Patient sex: M
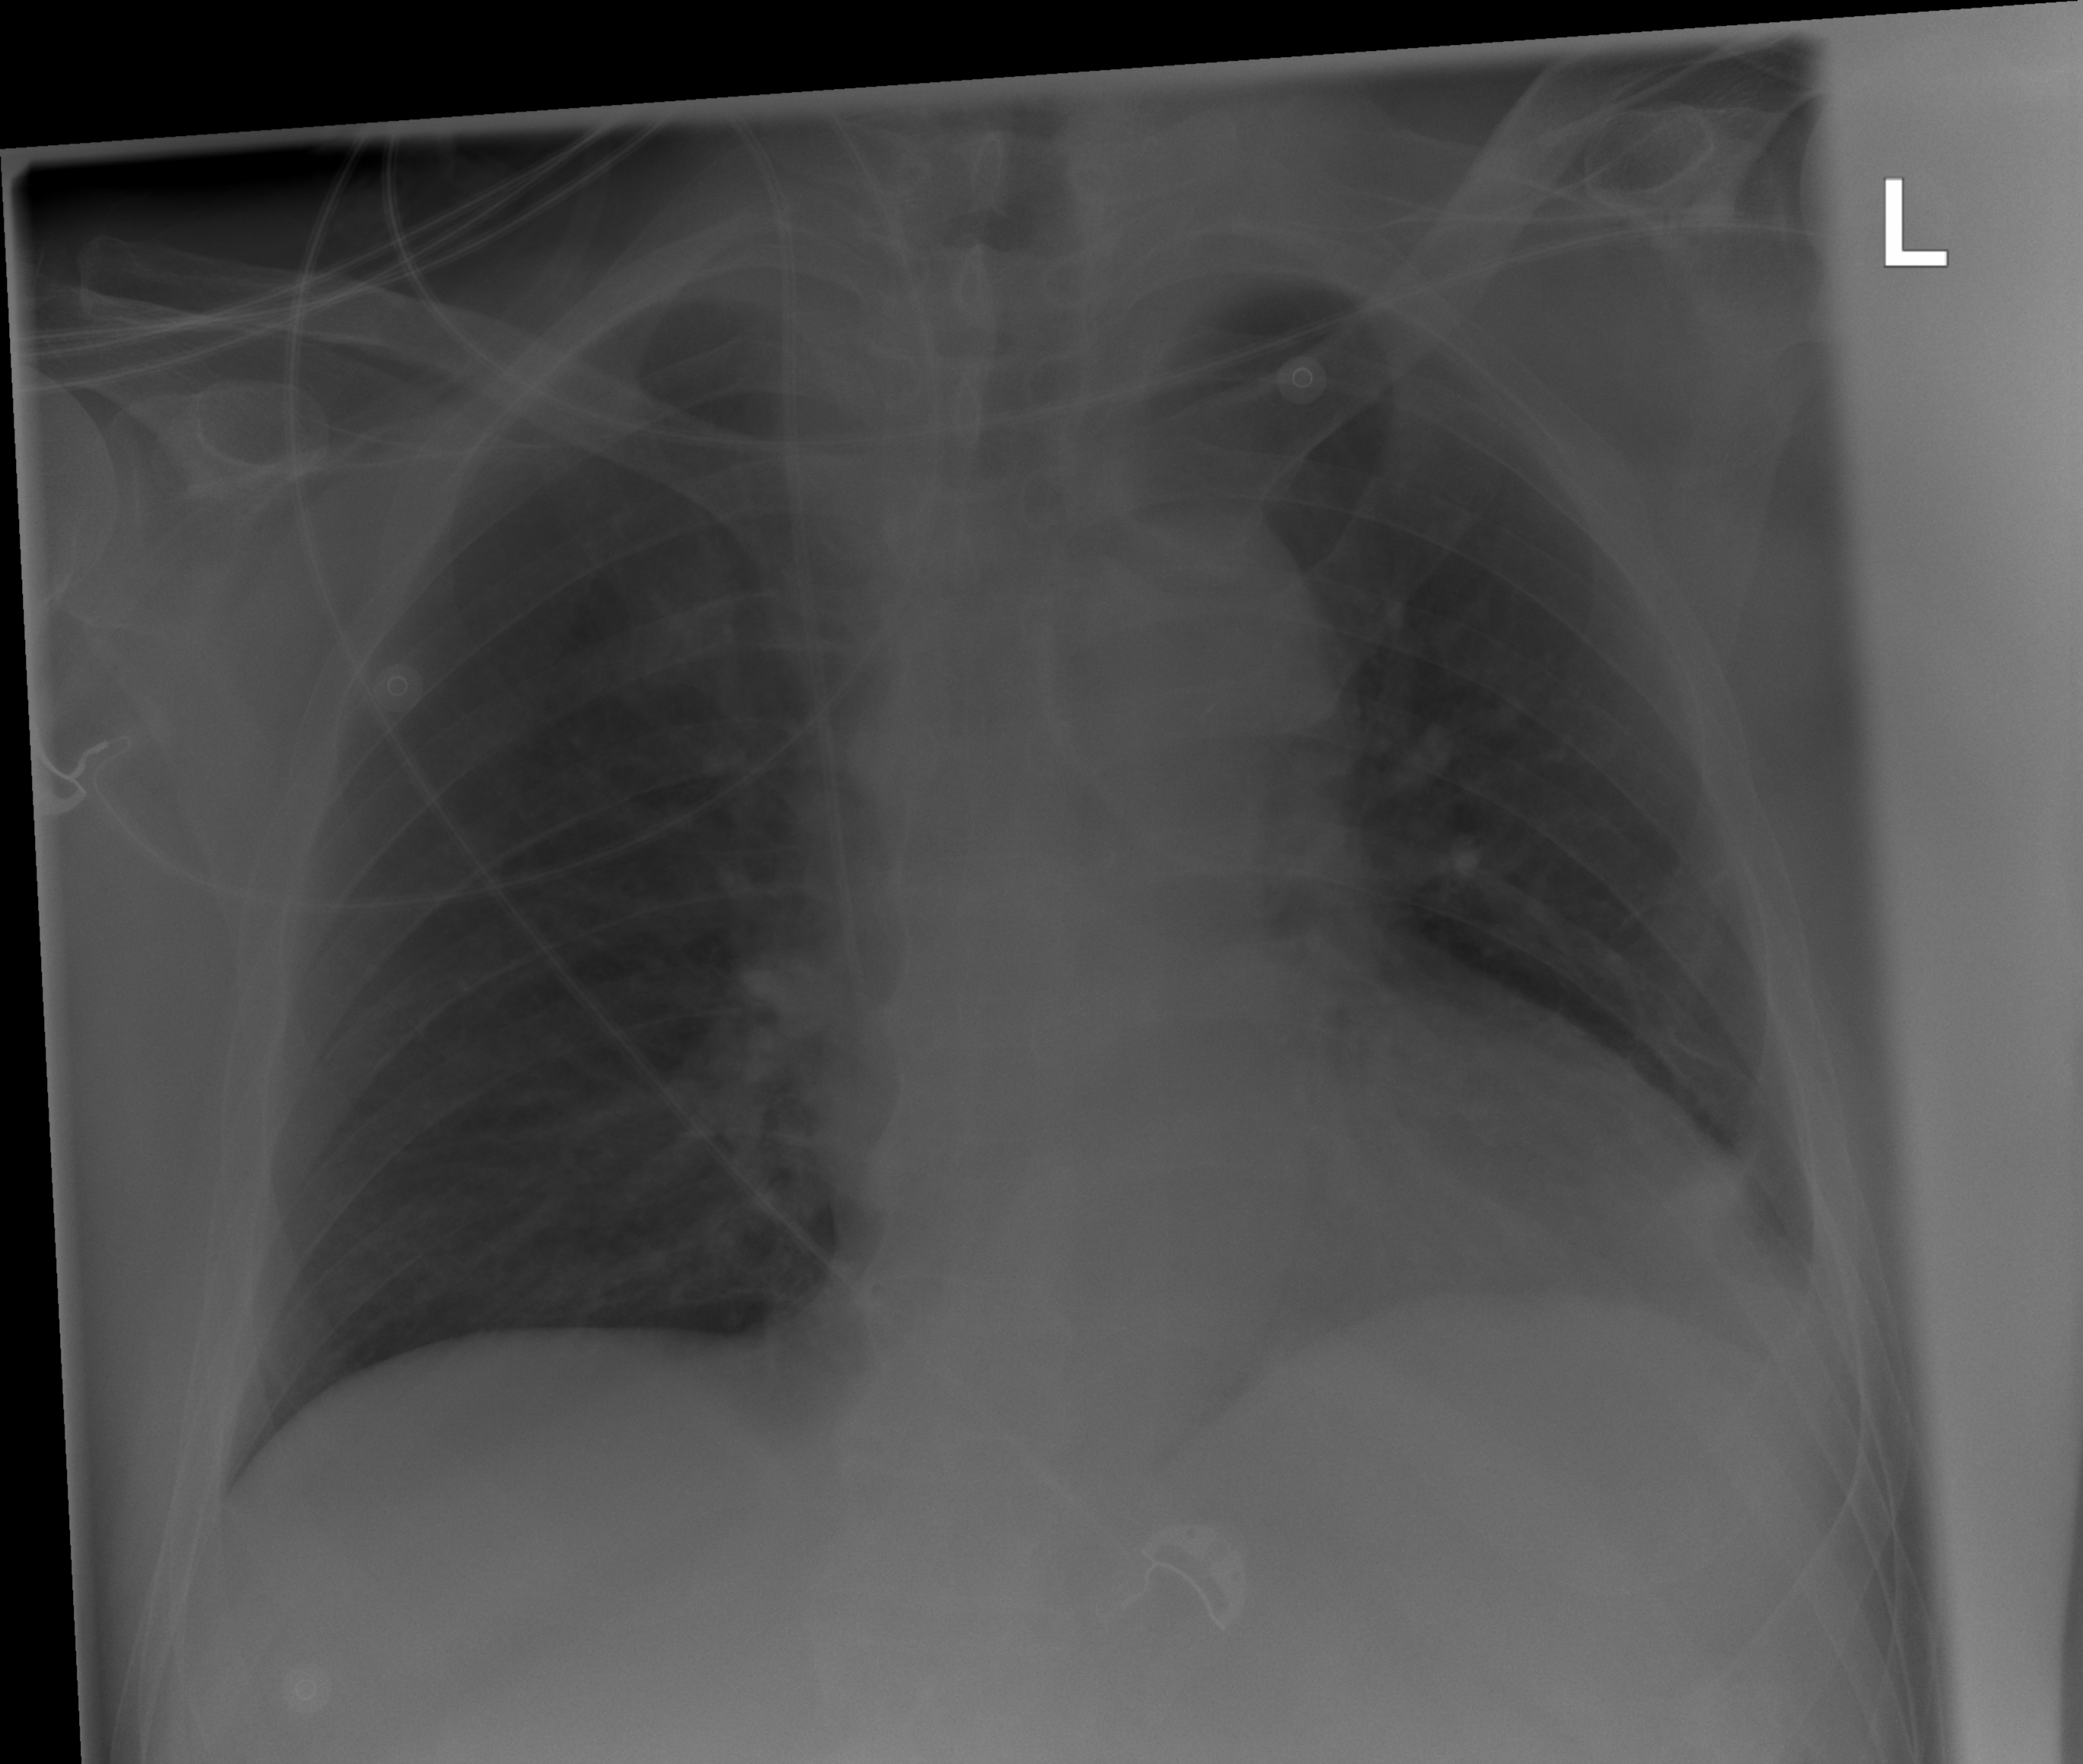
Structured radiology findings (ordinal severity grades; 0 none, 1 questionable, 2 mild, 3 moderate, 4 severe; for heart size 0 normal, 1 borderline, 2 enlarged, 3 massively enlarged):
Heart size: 0
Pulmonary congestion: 0
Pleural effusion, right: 0
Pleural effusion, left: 1
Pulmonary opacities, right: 0
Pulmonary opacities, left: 0
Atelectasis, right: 0
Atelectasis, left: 2